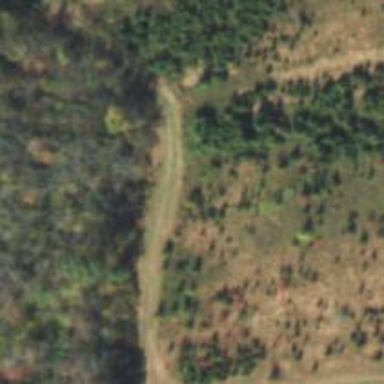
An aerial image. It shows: Natural path.